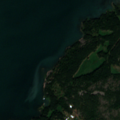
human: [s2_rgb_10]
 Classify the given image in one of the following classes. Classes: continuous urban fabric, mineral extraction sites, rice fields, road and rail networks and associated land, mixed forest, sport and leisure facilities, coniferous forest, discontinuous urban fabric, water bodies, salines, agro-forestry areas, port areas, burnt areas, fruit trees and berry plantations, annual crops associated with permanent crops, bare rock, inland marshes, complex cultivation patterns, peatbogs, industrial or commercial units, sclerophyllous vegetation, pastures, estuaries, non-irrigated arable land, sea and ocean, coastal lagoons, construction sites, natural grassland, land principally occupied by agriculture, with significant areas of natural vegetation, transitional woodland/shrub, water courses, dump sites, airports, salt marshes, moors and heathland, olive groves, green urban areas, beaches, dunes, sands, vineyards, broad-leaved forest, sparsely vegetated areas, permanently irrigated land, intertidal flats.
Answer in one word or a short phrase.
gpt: land principally occupied by agriculture, with significant areas of natural vegetation, mixed forest, sea and ocean